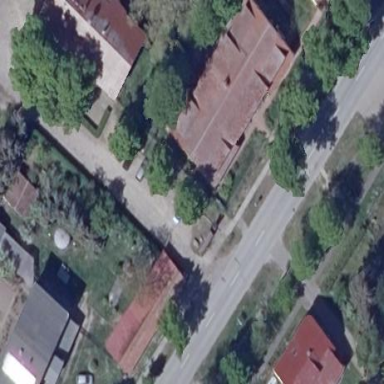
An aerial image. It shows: Residential building.